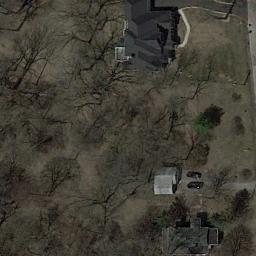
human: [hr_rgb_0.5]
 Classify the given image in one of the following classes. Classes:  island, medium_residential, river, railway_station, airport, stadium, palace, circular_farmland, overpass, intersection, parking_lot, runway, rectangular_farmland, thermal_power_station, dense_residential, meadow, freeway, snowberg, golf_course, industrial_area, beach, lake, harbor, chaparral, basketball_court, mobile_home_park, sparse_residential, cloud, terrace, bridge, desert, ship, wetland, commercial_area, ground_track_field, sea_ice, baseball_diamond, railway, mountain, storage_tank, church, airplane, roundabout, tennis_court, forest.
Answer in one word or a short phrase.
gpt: sparse_residential